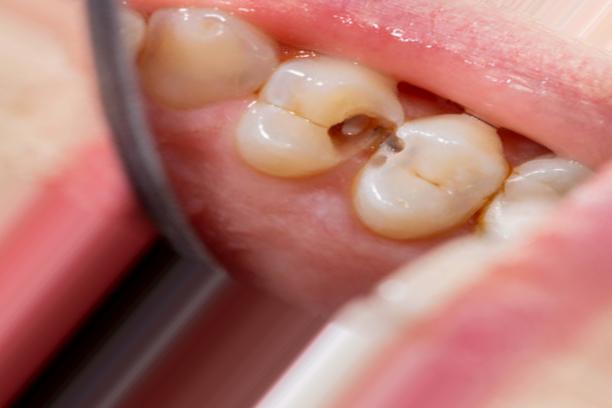
Condition: Caries